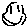
Label: smiley face